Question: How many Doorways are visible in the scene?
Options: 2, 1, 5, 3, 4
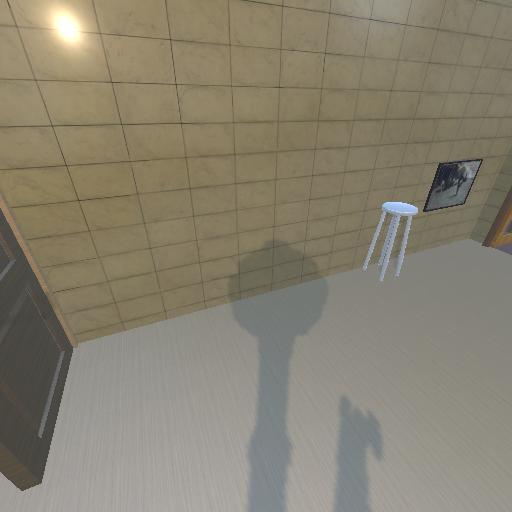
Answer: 2